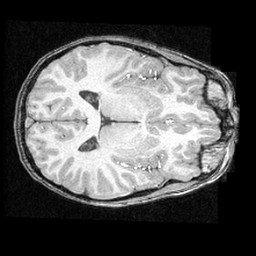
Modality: T1w
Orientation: axial
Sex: male
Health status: ill
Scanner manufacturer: ge
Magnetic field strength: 1.5 T
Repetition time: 21 s
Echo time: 0.008 s